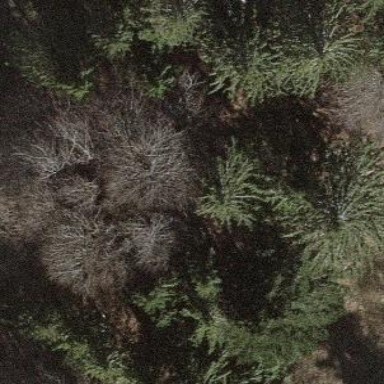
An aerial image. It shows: Evergreen needle-leaved forest.